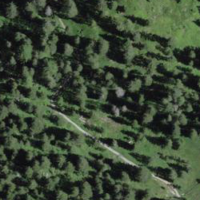
EUNIS habitat code: 43
Species observed at this site:
Neottia ovata